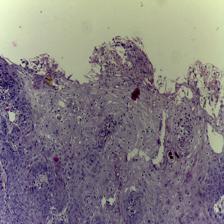
Diagnosis: OSCC